Aerial crown-view tile of a tropical tree (Barro Colorado Island, Panama), acquired 20250317:
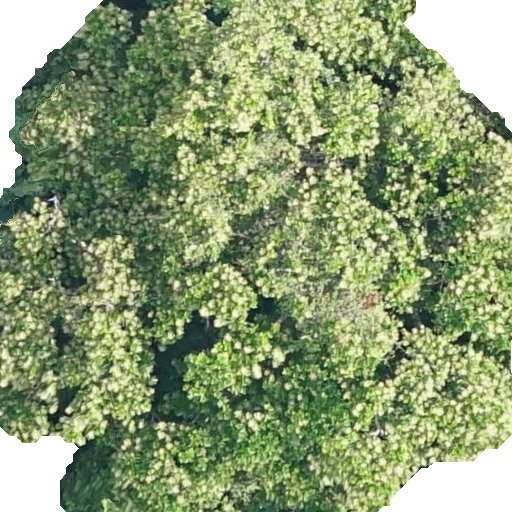
Species: Anacardium excelsum
GBIF accepted scientific name: Anacardium excelsum
Crown area: 395.906 m²